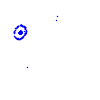
Particle: kaon